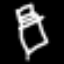
Label: bed